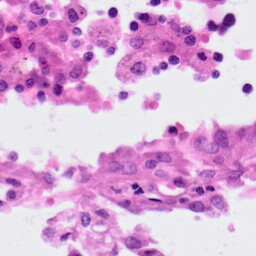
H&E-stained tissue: Lung